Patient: sex M, age 66
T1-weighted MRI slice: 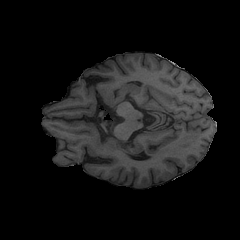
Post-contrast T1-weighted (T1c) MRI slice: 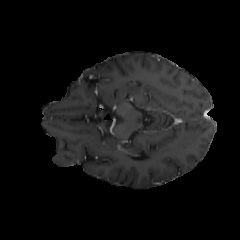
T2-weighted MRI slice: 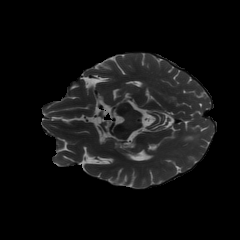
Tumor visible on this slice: no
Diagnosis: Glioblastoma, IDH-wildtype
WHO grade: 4